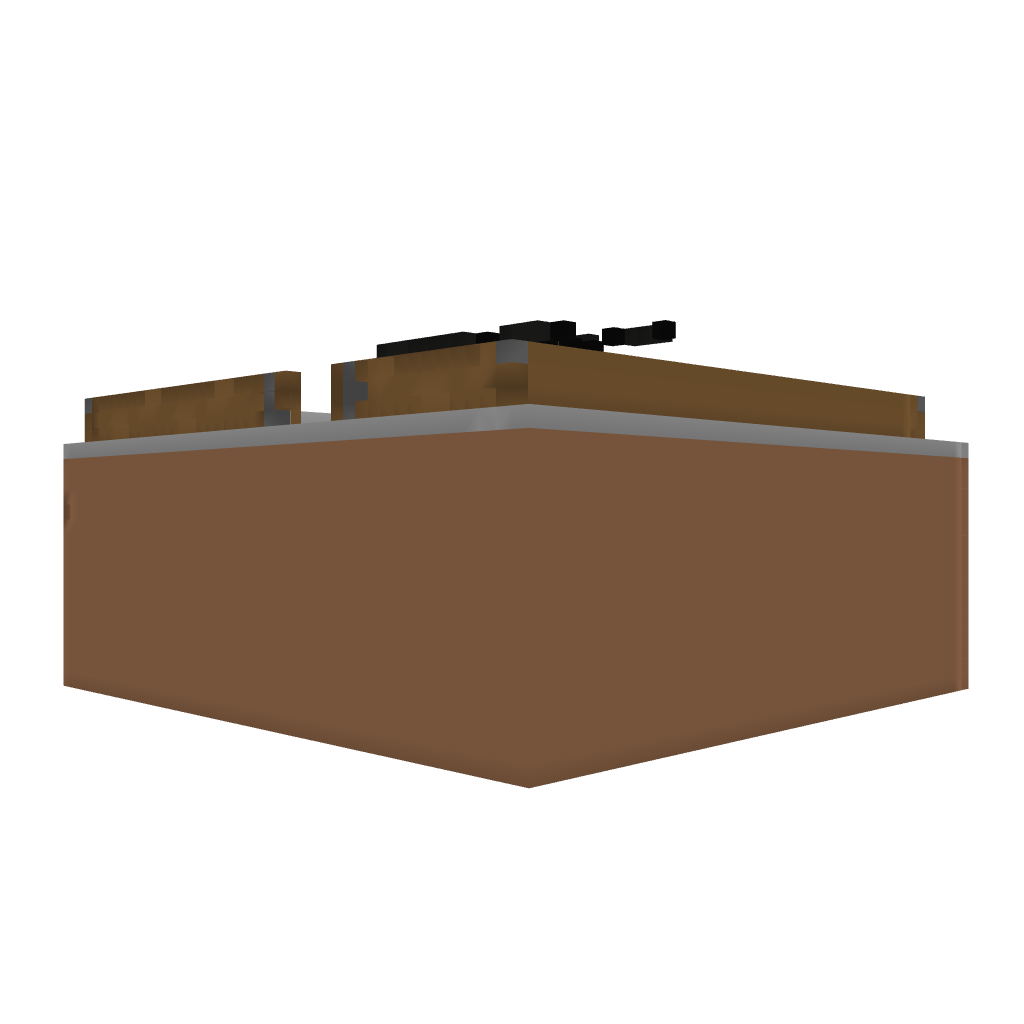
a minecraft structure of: Modern House - cmacey